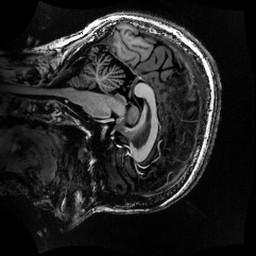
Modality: MP2RAGE
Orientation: sagittal
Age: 50
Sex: female
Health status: healthy